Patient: sex M, age 63
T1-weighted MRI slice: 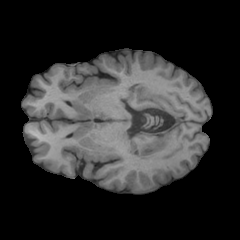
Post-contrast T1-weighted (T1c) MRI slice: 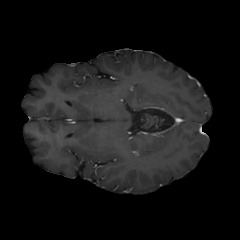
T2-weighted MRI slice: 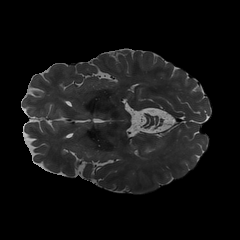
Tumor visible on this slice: no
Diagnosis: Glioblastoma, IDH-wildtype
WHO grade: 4